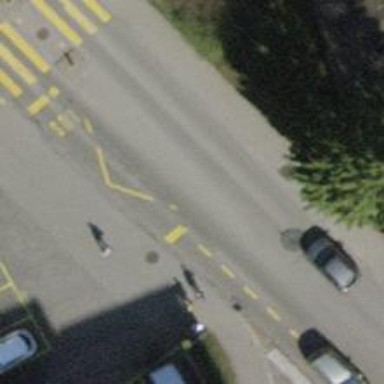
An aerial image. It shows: Tertiary road with dedicated lane for cyclists on the left and separate sidewalks on both sides.